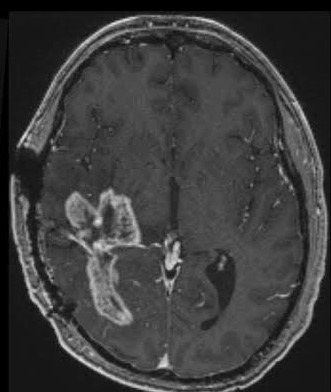
Label: glioma